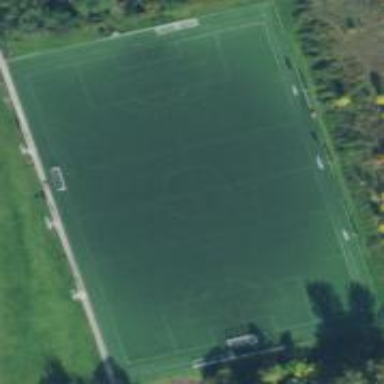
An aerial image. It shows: Artificial turf soccer pitch for leisure activities.